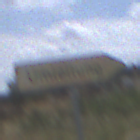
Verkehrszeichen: UmleitungswegweiserRechtsweisend
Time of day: Midday
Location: Outdoor (Nature)
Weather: PartlyCloudy
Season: NotSpecified
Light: Natural